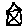
Label: house